Question: In my 'routes':
'''
POST /forms/FormValidator1/validateForm controllers.FormValidator1.validateForm(jsonForm:String)
'''
There is a controller method defined for that route:
'''
def validateForm(jsonForm:String) = Action { ...
'''
Then I try to send POST request by chrome POSTMAN plugin (see pic above).
I use:
> 'http://localhost:9000/forms/FormValidator1/validateForm'
Content Type: application/json
{name: "me", surname: "my"}
So, sending this POST request I can not reach controller's method by mentioned route / url.
Interestly enough: after I got it working on my laptop (see my answer below) then push it on gitHub and pull it to another machine it starts working differently. Now it complains than is [Invalid XML] nevertheless I use '"application/json"' header and did not change any line of code after commit. I wonder maybe it is a .

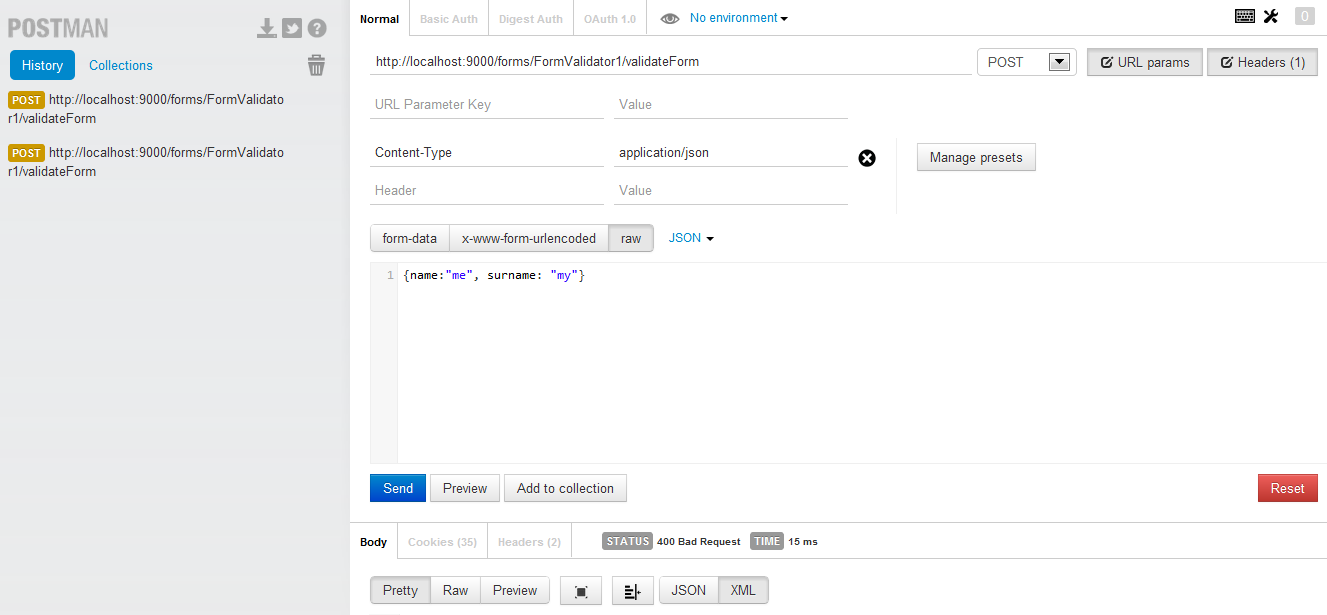
Answer: It seems I got it.
Here:
<URL>
And here:
<URL>
There is 'wrong' and 'correct' way explained:
'''
Doesn't work: curl -d "name=sam" http://localhost:9000/test
Works: curl -d "" http://localhost:9000/test?name=sam
'''
This is the way how POST params are passing..in play. (second link is explanation WHY):
> Sometimes you have to make compromises. In Play 1 you could bind your
action parameters from any parameter extracted from the URL path,
query string or even the request body. It was highly productive but
you had no way to control the way the form was uploaded. I mean, if a
user uploads a big file you needed to load the entire request in
memory to be able to handle it. In Play 2 you can control the request body submission. You can reject
it early if something is wrong with the user, you can process big
files or streams without filling your memory with more than one HTTP
chunk... You gain a high control of what happens and it can help you to
scale you service. But, the other side of the coin is that when a
request is routed, Play 2 only uses the request header to make its
decision: the request body is not available yet, hence the inability
to directly bind an action parameter from a parameter extracted from
the request body.
Interestly enough: after I got it working on my laptop then push it on gitHub and pull it to another machine it starts working differently. Now it complains than is nevertheless I use '"application/json"' header and did not change any line of code after commit.
So I fixed it like this:
On angular side (we even can comment 'dataType' and 'headers'):
'''
var data = $scope.fields
$http({
url: '/forms/FormValidator1/validateForm',
method: "POST",
//dataType: "json",
data: data,
//headers: {'Content-Type': 'application/json'}
}).success(function (data, status, headers, config) {
console.log("good")
}).error(function (data, status, headers, config) {
console.log("something wrong")
});
'''
<URL>
'''
def validateForm = Action { request =>
val body: AnyContent = request.body
val jsonBody: Option[JsValue] = body.asJson
// Expecting text body
jsonBody.map { jsValue =>
val name = (jsValue \ "name")
val surname = (jsValue \ "surname")
....
}
'''
'''
POST /forms/FormValidator1/validateForm controllers.FormValidator1.validateForm
'''